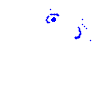
Particle: electron